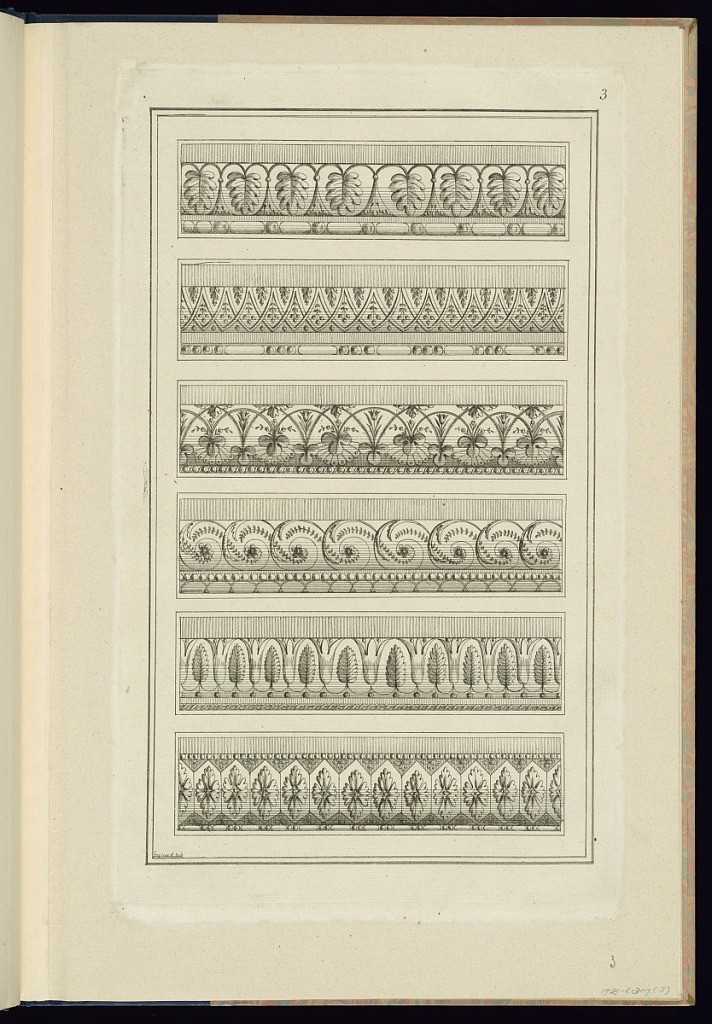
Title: Repeating Pattern Designs for Borders
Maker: Jean-Baptiste Fay, French, active 1765 – 1790s
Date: late 18th century
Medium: Etching on laid paper
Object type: Print
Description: Six horizontal designs for ornamental borders featuring arabesque motifs. The designs include repeating patterns of flowers, leaves, rosettes, fleurons, flowers, beads, and ribbons. The plate is numbered and signed.